Question: I have a GridView that is being used to display a number of rows of digits (see picture).
I want each row to begin with a heading that says "Row n" for the nth row.
However, the TextView containing "Row n" is being occluded by the other digits. The more digits being displayed, the worse the occlusion.
How can I allow my "Row n" TextView to be displayed in full?

FYI: The gridview has gravity: center, stretch mode: columnWidth, height and width are fill parent.
The textview containing "Row n" has gravity: LEFT, the digits have gravity: CENTER_HORIZONTAL
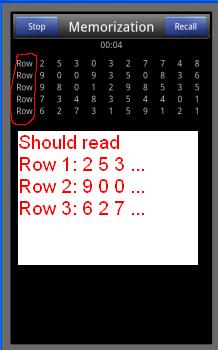
Answer: As far as I could tell when dealing with the same problem, GridView columns must all be the same width. The only way to make the whole "Row n:" label visible would be to reduce the number of columns, thus making each column wider, otherwise try using a TableView instead.